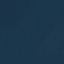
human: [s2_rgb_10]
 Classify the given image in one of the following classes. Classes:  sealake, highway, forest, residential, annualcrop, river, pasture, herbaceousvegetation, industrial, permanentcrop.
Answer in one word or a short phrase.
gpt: SeaLake